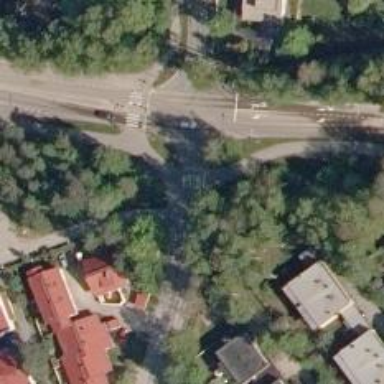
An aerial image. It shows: Road with "give way" sign.